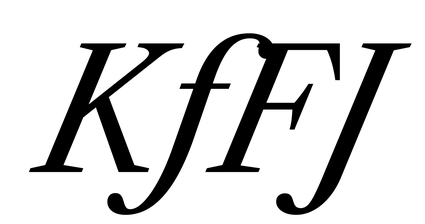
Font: LibreCaslonText-Italic_Italic